Describe the contrast between these two images.
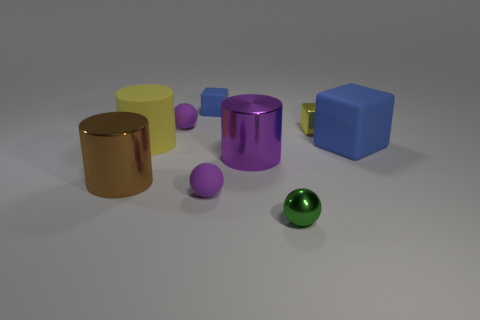
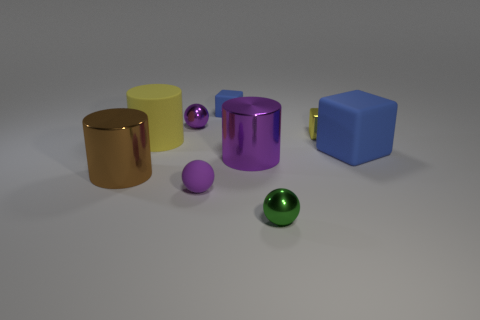
the tiny purple matte ball that is behind the large purple metallic thing turned shiny
the tiny purple rubber sphere behind the big brown shiny object changed to shiny
the tiny purple matte sphere behind the large blue rubber cube turned metal